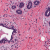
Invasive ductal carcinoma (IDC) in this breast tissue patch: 0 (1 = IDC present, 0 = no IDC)